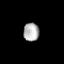
Tissue: lung
Cell type: Others
Senescence score: 0.2404
Nuclear area (px): 278
Mean DAPI intensity: 178.788